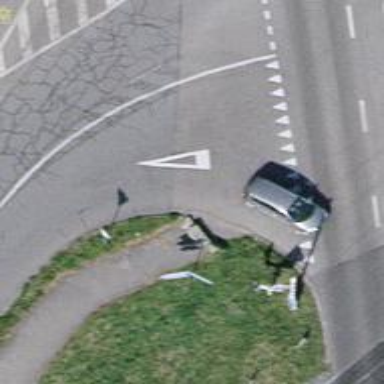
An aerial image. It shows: Block barrier.